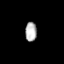
Tissue: prostate
Cell type: T cells
Senescence score: 0.7304
Nuclear area (px): 219
Mean DAPI intensity: 178.854